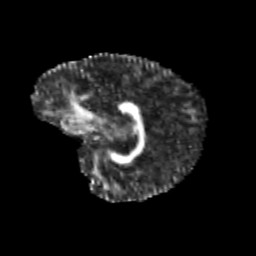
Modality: FA
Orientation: sagittal
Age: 12
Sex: female
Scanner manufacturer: siemens
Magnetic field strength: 3 T
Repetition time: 3.8 s
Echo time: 0.07 s